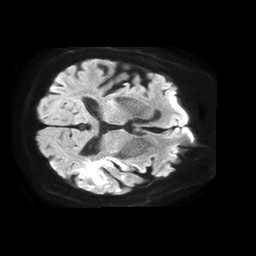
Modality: TRACE
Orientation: axial
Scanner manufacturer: philips
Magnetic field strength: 1.5 T
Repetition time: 4.6 s
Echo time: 0.08528 s